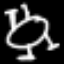
Label: frog